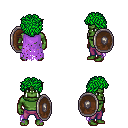
a pixel art fantasy rpg character, male body template, orc, green skin, maroon tattered cape, magenta pants, green curly afro hairstyle, shield, four views (front, back, left, right), 2x2 character sprite sheet, small pixel art, hard edges, no anti-aliasing